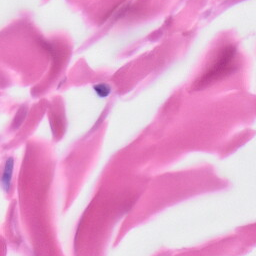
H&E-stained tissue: Skin